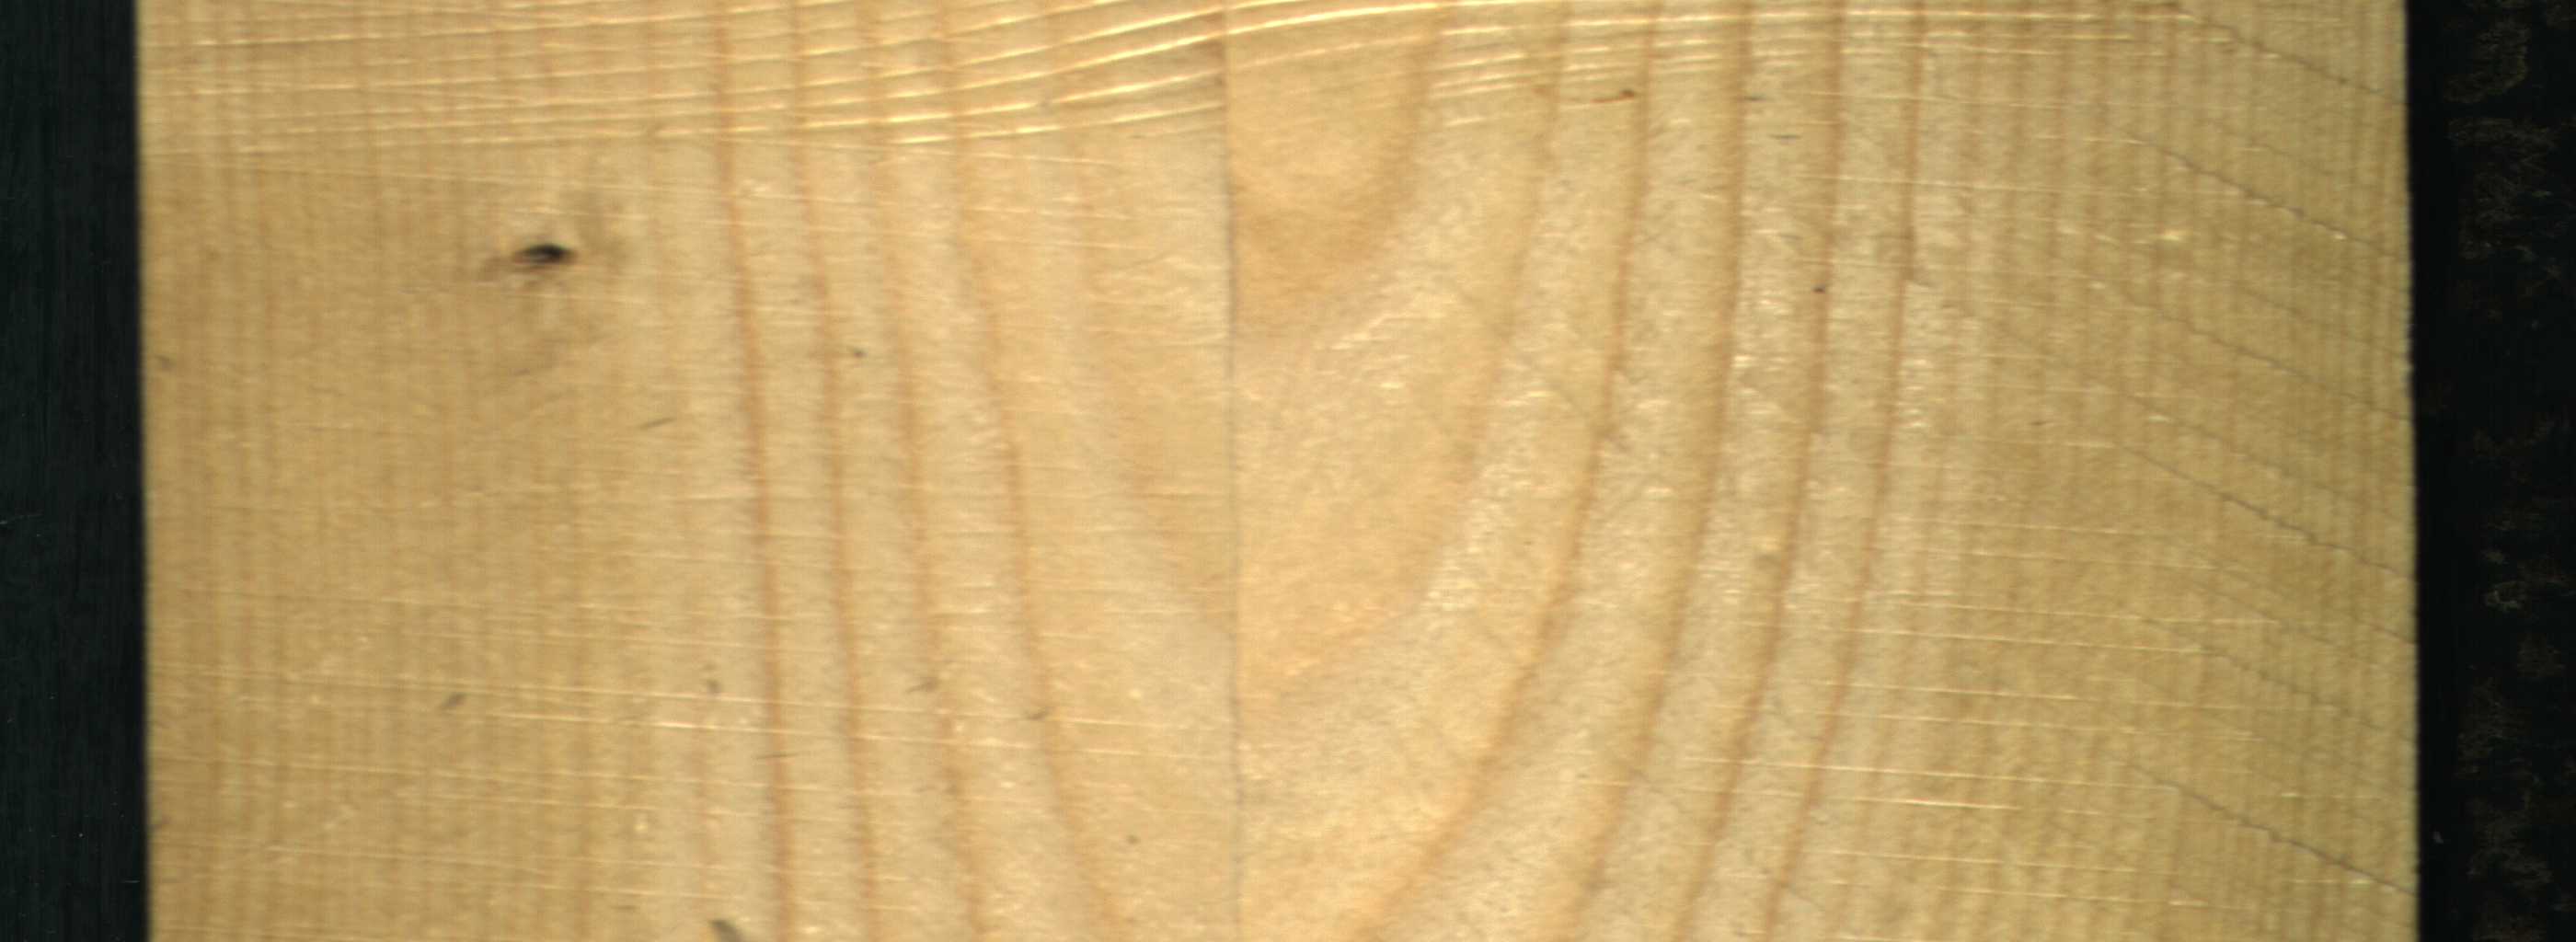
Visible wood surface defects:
Dead_Knot